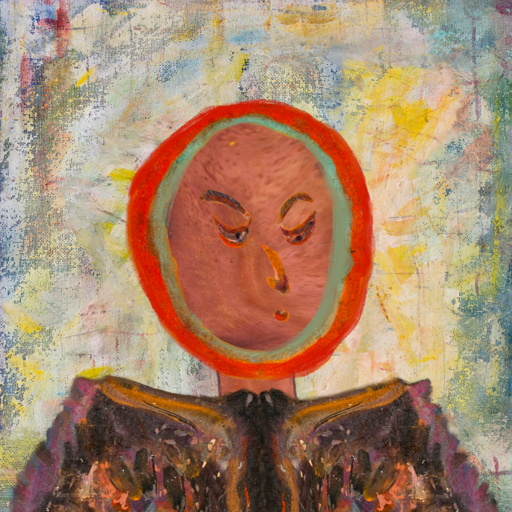
Background: Irani, Head And Neck Side: Mother_And_Son_Mother, Face Side: Hypocrite, Bust: Gypsy_Queen, Hair Side: Sisters, Head Accessory: Blank, Second Necklace: Blank, Necklace: Blank, Baby: Blank